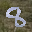
Label: 8